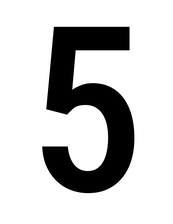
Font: Roboto_Condensed_Medium